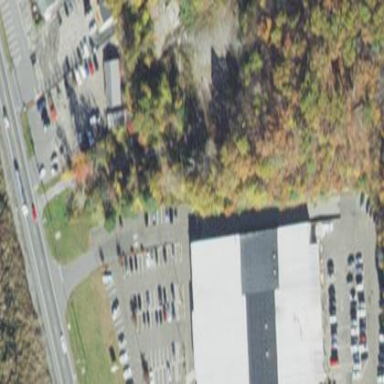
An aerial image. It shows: Commercial building.